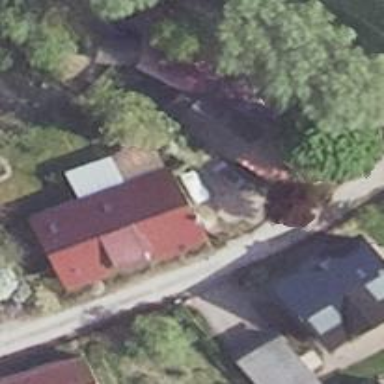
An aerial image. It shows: Residential building.